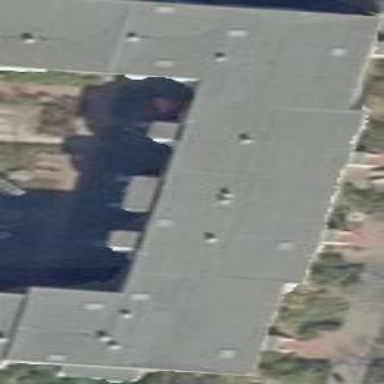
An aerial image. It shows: Apartment building with flat roof.